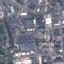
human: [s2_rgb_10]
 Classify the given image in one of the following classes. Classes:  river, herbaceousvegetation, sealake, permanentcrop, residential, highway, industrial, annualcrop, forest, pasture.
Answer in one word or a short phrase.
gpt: Industrial